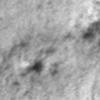
Label: no_change